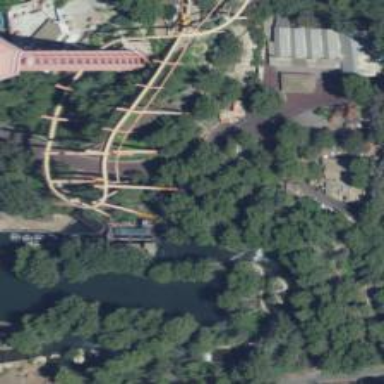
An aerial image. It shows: River rafting attraction.